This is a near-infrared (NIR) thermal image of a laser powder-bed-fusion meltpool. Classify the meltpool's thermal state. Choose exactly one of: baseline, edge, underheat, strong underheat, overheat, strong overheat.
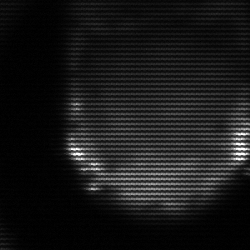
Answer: edge